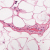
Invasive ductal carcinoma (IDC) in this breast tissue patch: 0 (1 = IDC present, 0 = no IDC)